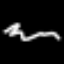
Label: squiggle